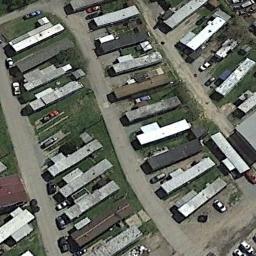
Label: mobile_home_park